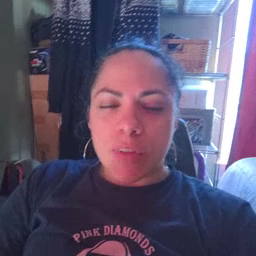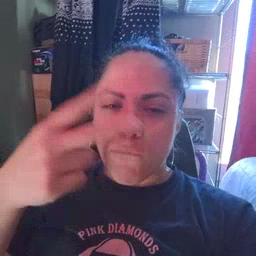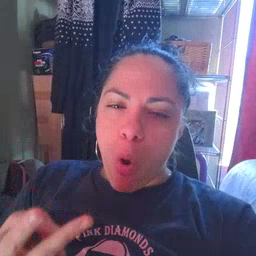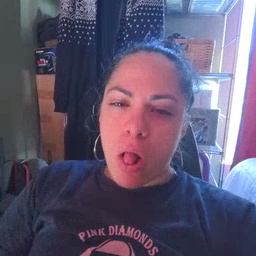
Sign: fall